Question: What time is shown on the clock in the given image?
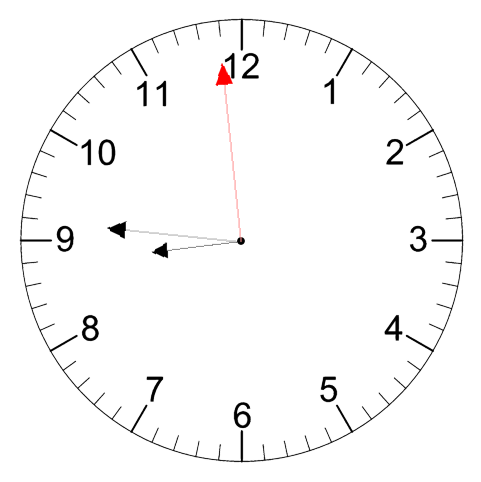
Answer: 08:45:59